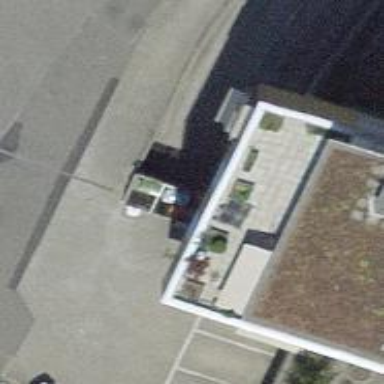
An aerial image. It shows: Parking entrance.